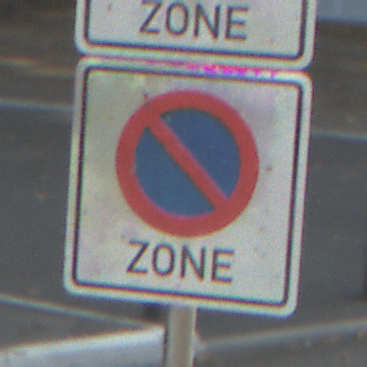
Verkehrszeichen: BeginnEingeschraenktesHalteverbotZone
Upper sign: BeginnZone30
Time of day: MorningAfternoon
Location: Outdoor (Suburban)
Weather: Clear
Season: NotSpecified
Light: Natural